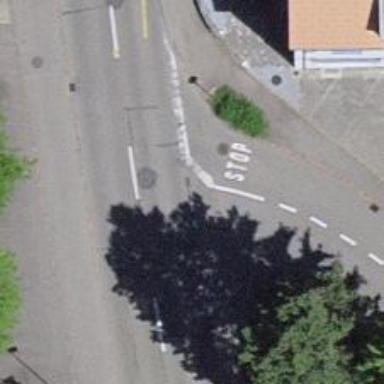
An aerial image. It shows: Stop road.